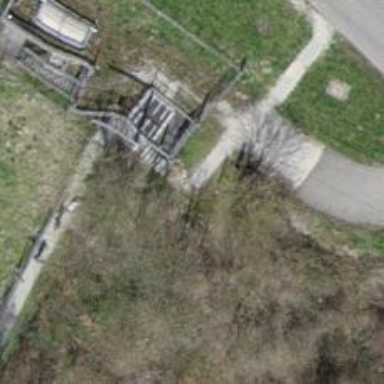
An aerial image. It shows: Road with steps.